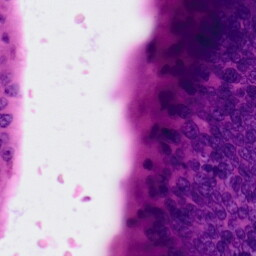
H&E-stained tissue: Colon